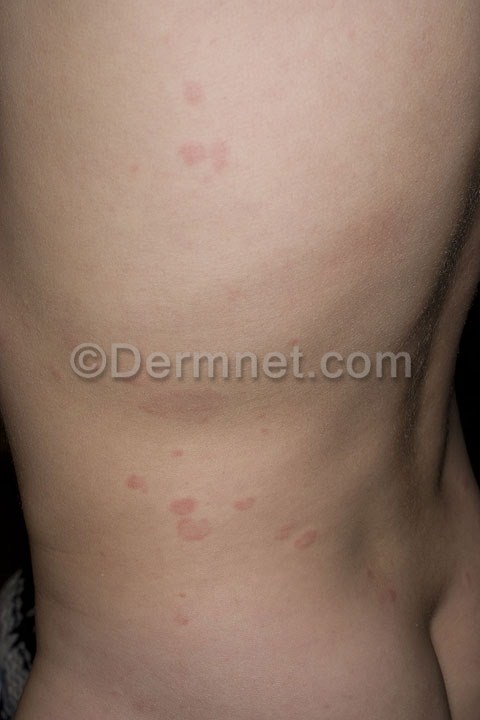
Disease: Urticaria Hives